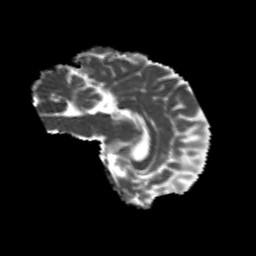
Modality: MD
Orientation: sagittal
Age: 22
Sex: female
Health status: healthy
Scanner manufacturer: philips
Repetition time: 7.39 s
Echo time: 0.08599 s